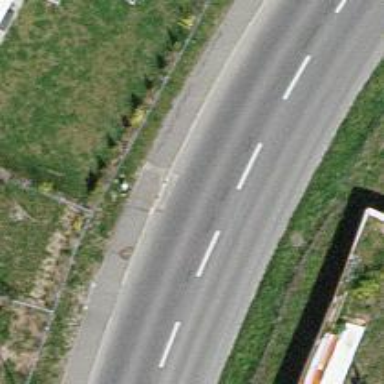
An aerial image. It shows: Bus stop with sheltered platform for public transport.